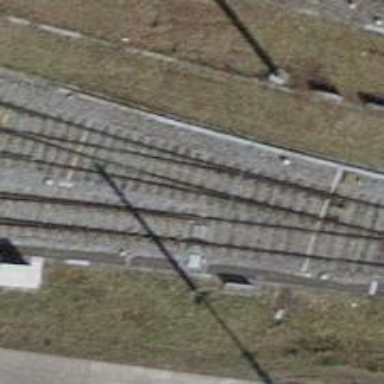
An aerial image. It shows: Railway switch.